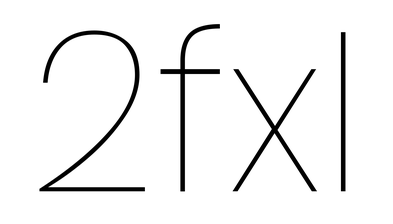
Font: Poppins-Thin